【题型】解答题　【知识点】平面几何　【难度】medium
在菱形 $ABCD$ 中，$E, F$ 为线段 $BC$ 上的点，且 $CD=2BE=4BF$，连接 $AE$，$DF$ 交于点 $G$.

(1) 如图（1）所示，若 $\angle BAE = \angle ADF$，求：$\angle B$ 的余弦值的值；

(2) 连接 $CG$，在图（2）上求作 $\vec{CG}$ 在 $\vec{AB}$ 与 $\vec{AG}$ 方向上的分向量（保留作图痕迹即可）.
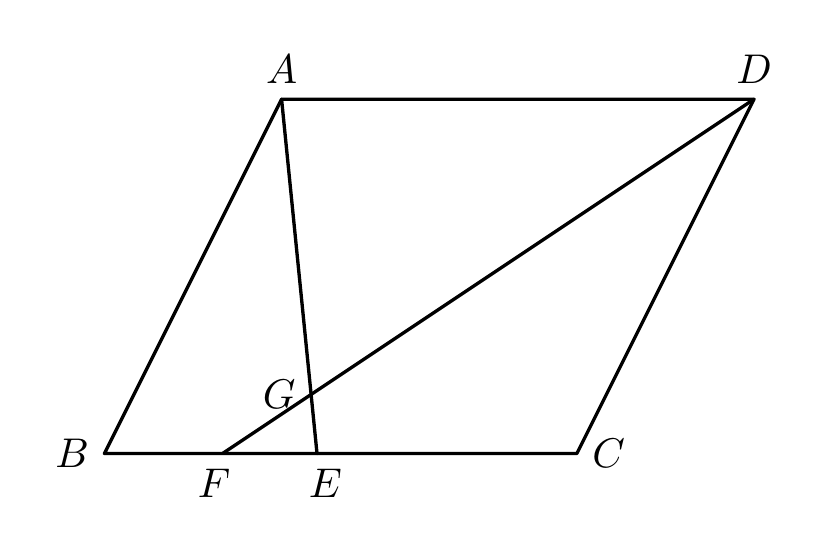
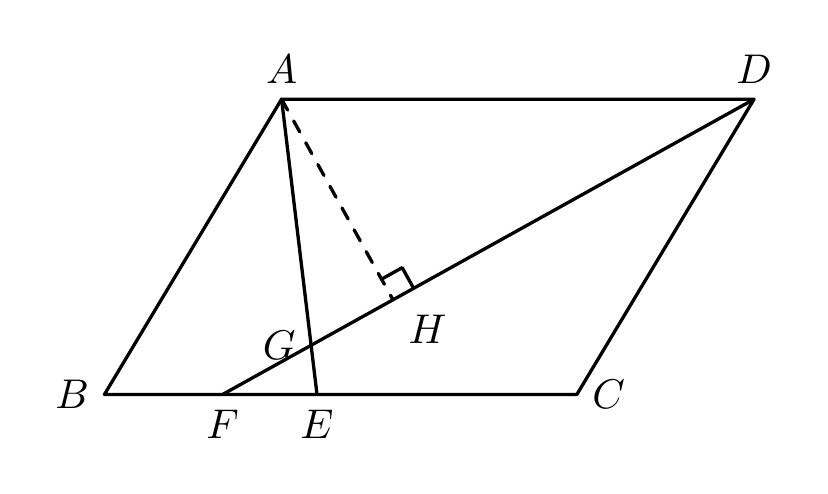
【解答】
【答案】(1) $\frac{5}{8}$

(2) 见解析

【分析】(1) 根据菱形的性质得出 $AB=BC=CD=AD$，$AD // BC$，根据已知条件设 $BF=a$，则 $BE=2a$，$AB=BC=CD=AD=4a$，$EF=a$，证明 $\triangle ADG \sim \triangle EFG$，$\triangle EAB \sim \triangle EFG$，根据相似三角形的性质得出 $EG=\frac{\sqrt{10}}{5}a, GF=2EG=\frac{2\sqrt{10}}{5}a, AG=4EG=\frac{4\sqrt{10}}{5}a, DG=4FG=\frac{8\sqrt{10}}{5}a$，过点 $A$ 作 $AH \perp FD$ 于点 $H$，设 $GH=x$，则 $HD=GD-GH=\frac{8\sqrt{10}}{5}a-x$，在 $\text{Rt}\triangle AHG$, $\text{Rt}\triangle AHD$ 中，根据勾股定理可得 $AG^2-GH^2=AD^2-HD^2=AH^2$，由此建立方程求出 $GH$，然后根据余弦的定义可得 $\cos B = \cos \angle AGH = \frac{GH}{AG}$，于是得解；

(2) 取 $AD$ 的中点 $Q$，连接 $CQ$，过点 $D$ 作 $PD // CG$ 交 $CQ$ 的延长线于点 $P$，连接 $GP$，则 $\vec{PG}, \vec{CP}$ 即为所求作.

【详解】(1) 解：$\because$ 四边形 $ABCD$ 是菱形，

$\therefore AB=BC=CD=AD, AD // BC$，

$\because CD=2BE=4BF$，

$\therefore$ 设 $BF=a$，则 $BE=2a, AB=BC=CD=AD=4a, EF=a$，

$\because AD // BC$，

$\therefore \triangle ADG \sim \triangle EFG$，

$\therefore \frac{EG}{AG} = \frac{FG}{DG} = \frac{EF}{AD} = \frac{a}{4a} = \frac{1}{4}$，

$\therefore \frac{EG}{EA} = \frac{1}{5}$，

$\because AD // BC$，

$\therefore \angle ADF = \angle GFE$，

$\because \angle BAE = \angle ADF$，

$\therefore \angle BAE = \angle GFE$，

又 $\because \angle BEA = \angle GEF$，

$\therefore \triangle EAB \sim \triangle EFG$，

$\therefore \frac{EF}{EA} = \frac{EG}{EB} = \frac{GF}{AB}$，

即 $\frac{a}{5EG} = \frac{EG}{2a} = \frac{GF}{4a}$，

$\therefore 5EG^2 = 2a^2, GF = 2EG$，

$\therefore EG = \frac{\sqrt{10}}{5}a, GF = 2EG = \frac{2\sqrt{10}}{5}a$，

$\therefore AG = 4EG = \frac{4\sqrt{10}}{5}a, DG = 4FG = \frac{8\sqrt{10}}{5}a$，

如图，过点 $A$ 作 $AH \perp FD$ 于点 $H$，

设 $GH=x$，则 $HD = GD - GH = \frac{8\sqrt{10}}{5}a - x$，

在 $\text{Rt}\triangle AHG$, $\text{Rt}\triangle AHD$ 中,

$AG^2 - GH^2 = AD^2 - HD^2 = AH^2$,

$\therefore \left(\frac{4\sqrt{10}}{5}a\right)^2 - x^2 = (4a)^2 - \left(\frac{8\sqrt{10}}{5}a - x\right)^2$,

解得：$x = \frac{\sqrt{10}}{2}a$，

$\therefore \cos B = \cos \angle AGH = \frac{GH}{AG} = \frac{\frac{\sqrt{10}}{2}a}{\frac{4\sqrt{10}}{5}a} = \frac{5}{8}$；

(2) 解：如图，取 $AD$ 的中点 $Q$，连接 $CQ$，过点 $D$ 作 $PD // CG$ 交 $CQ$ 的延长线于点 $P$，连接 $GP$，则 $\vec{PG}, \vec{CP}$ 即为所求作.

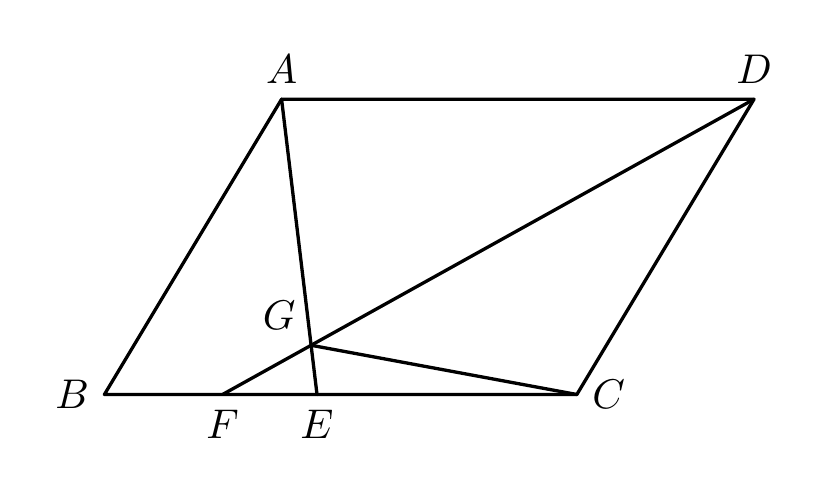